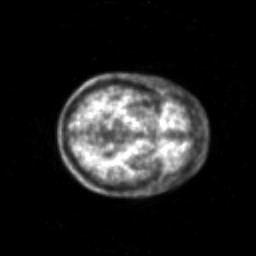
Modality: PET
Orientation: axial
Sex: female
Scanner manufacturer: siemens